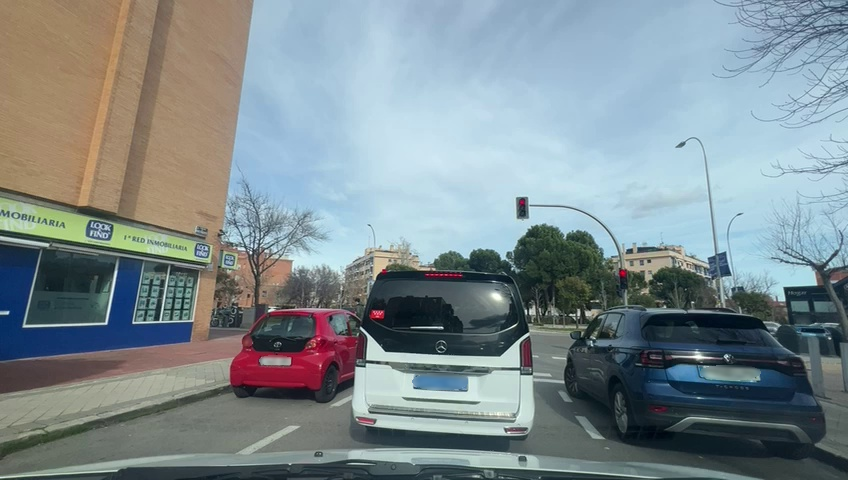
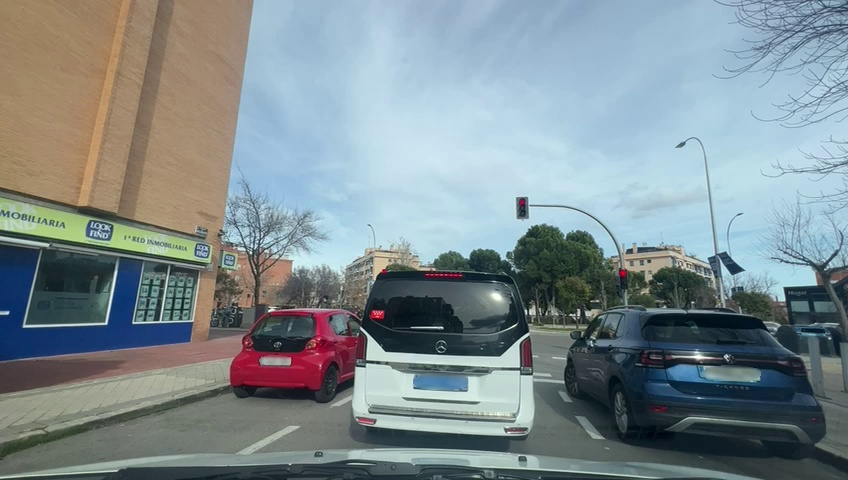
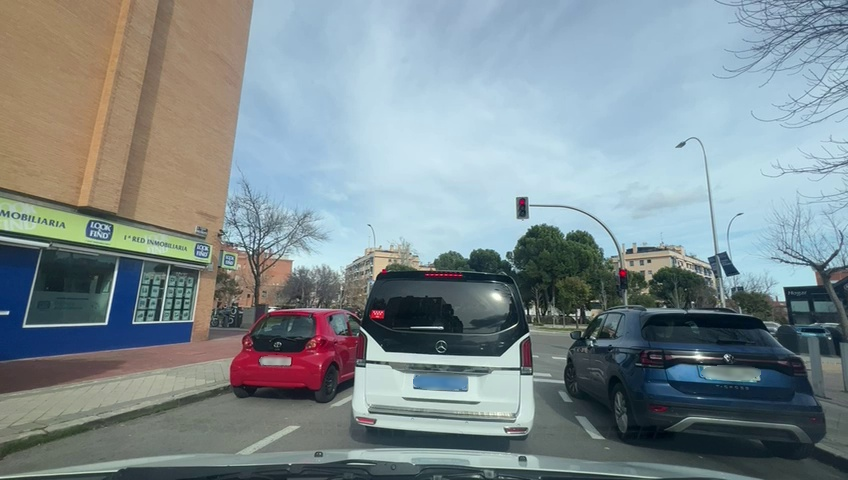
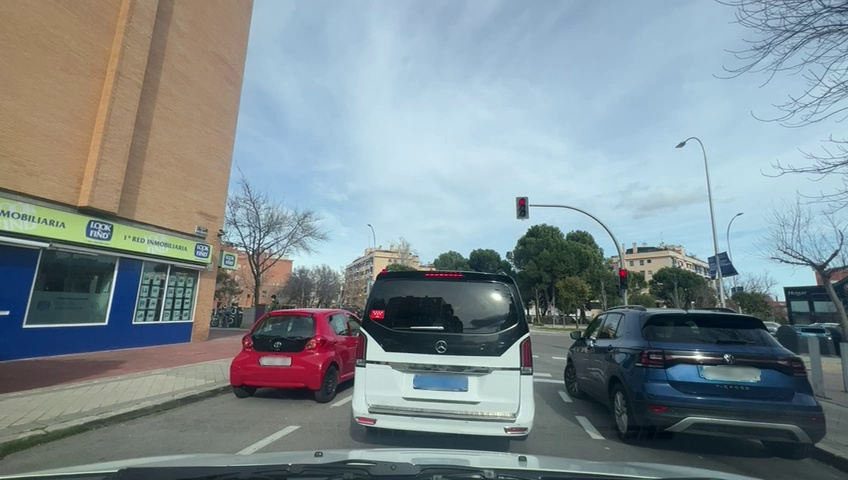
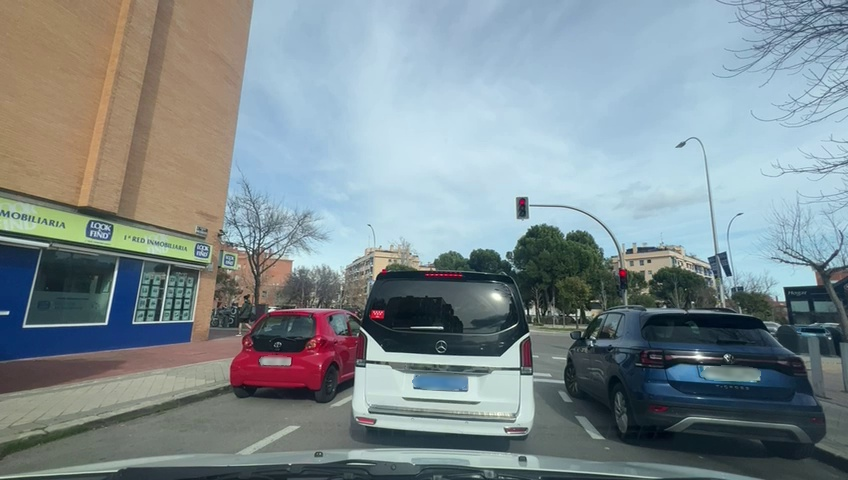
Situation: Traffic light
Question: Do you observe any red traffic light regulating the ego lane?
Answer: Yes
Reasoning: A red traffic light is visible directly ahead, aligned with the ego lane and direction of travel.

Situation: Traffic light
Question: What is the color of the traffic light regulating the ego lane?
Answer: Red
Reasoning: The traffic light facing the ego lane displays red.

Situation: Traffic light
Question: Is the ego vehicle positioned in a dedicated right-turn lane before the traffic light?
Answer: No
Reasoning: The ego vehicle is located in the central lane.

Situation: Traffic light
Question: Is the ego vehicle positioned in a dedicated left-turn lane before the traffic light?
Answer: No
Reasoning: The ego vehicle is located in the central lane.

Situation: Traffic light
Question: Are multiple traffic lights regulating the ego direction of travel displaying different colors simultaneously?
Answer: No
Reasoning: The traffic light facing the ego lane displays red.